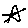
Label: star